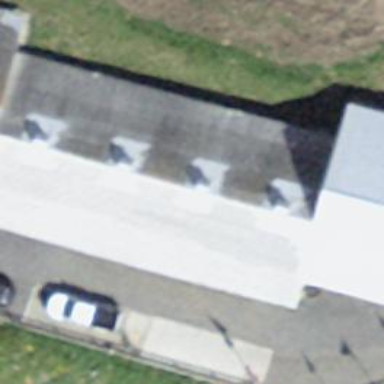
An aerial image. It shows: Restaurant.